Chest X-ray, AP view. Patient: 57 years old, sex F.
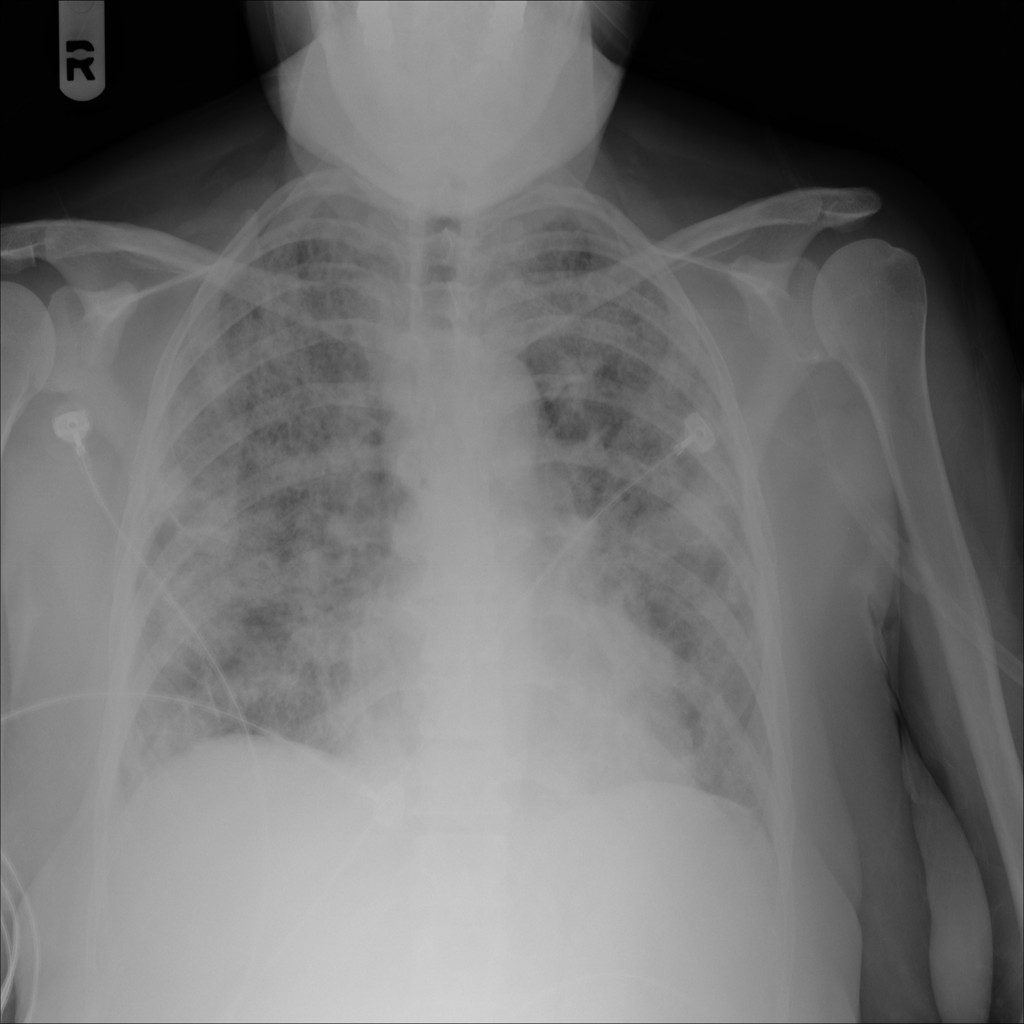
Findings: Infiltration, Nodule